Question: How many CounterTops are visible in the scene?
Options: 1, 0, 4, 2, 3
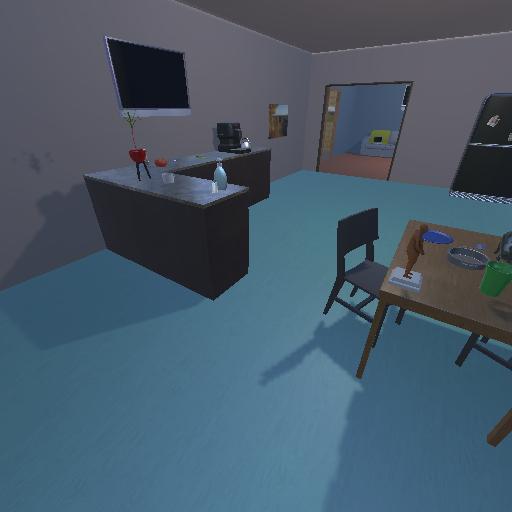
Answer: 1